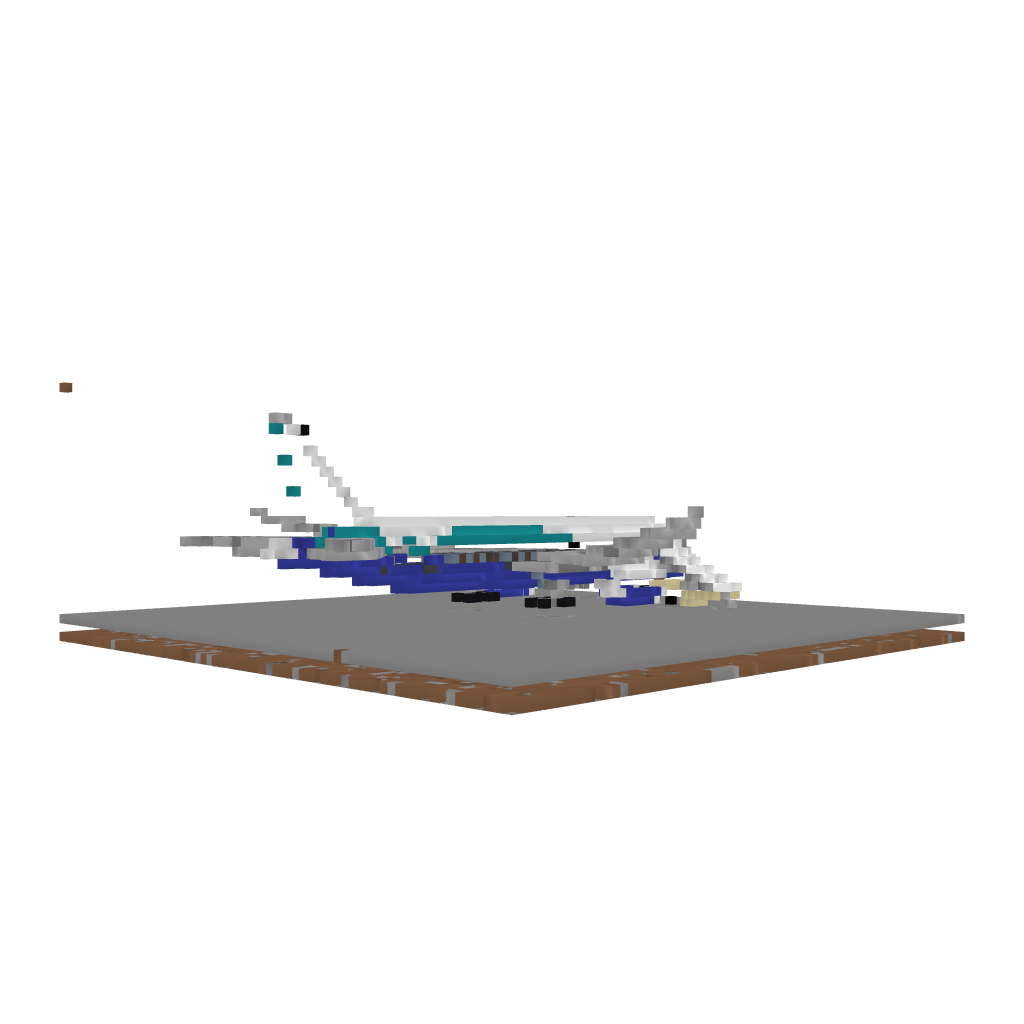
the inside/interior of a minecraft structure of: Simple Airplane